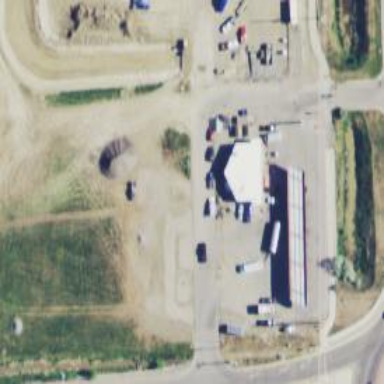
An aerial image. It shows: Convenience shop.